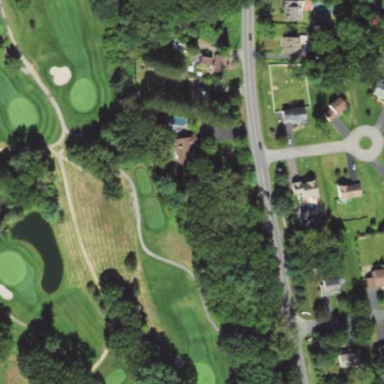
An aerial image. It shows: Golf pitch.